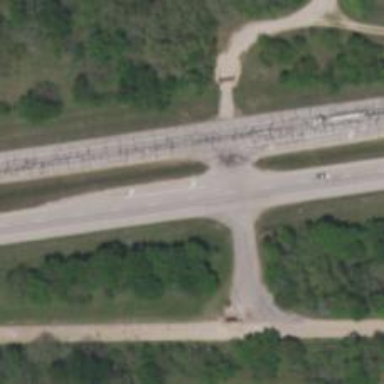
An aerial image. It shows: Trunk highway with expressway features.